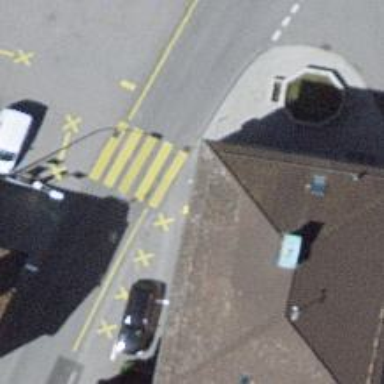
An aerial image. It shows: Bus stop with platform for public transport.